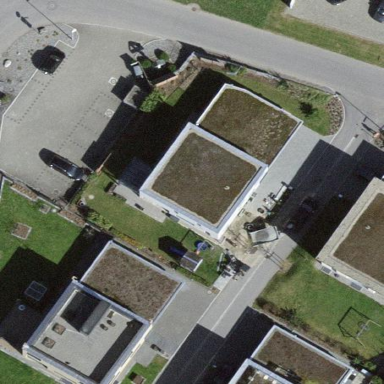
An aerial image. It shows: Residential building.